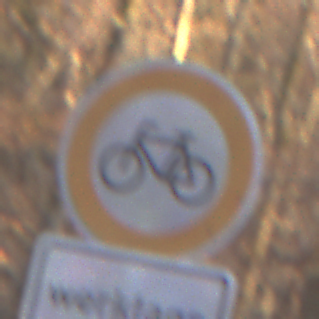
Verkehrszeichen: VerbotRadverkehr
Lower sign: ZeitangabenMitBeschraenkungAufWochentage1
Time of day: SunriseSunset
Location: Outdoor (Nature)
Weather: Clear
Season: Autumn
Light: Natural